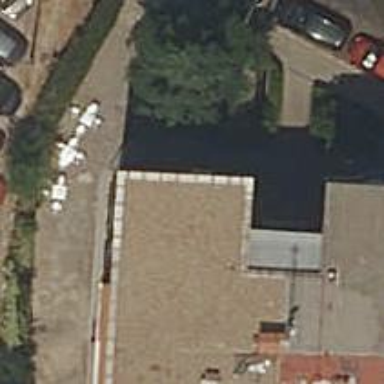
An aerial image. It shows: Bar.